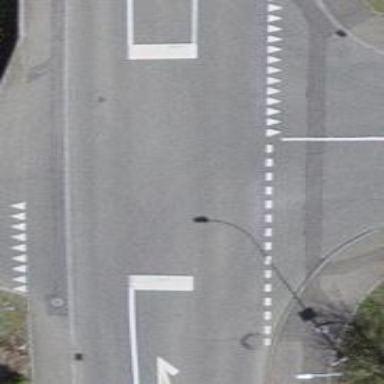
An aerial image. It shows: Tertiary road with asphalt surface.